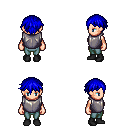
a pixel art fantasy rpg character, female body template, human, light skin, steel chest armor, teal pants, blue short bangs hairstyle, black shoes, four views (front, back, left, right), 2x2 character sprite sheet, small pixel art, hard edges, no anti-aliasing